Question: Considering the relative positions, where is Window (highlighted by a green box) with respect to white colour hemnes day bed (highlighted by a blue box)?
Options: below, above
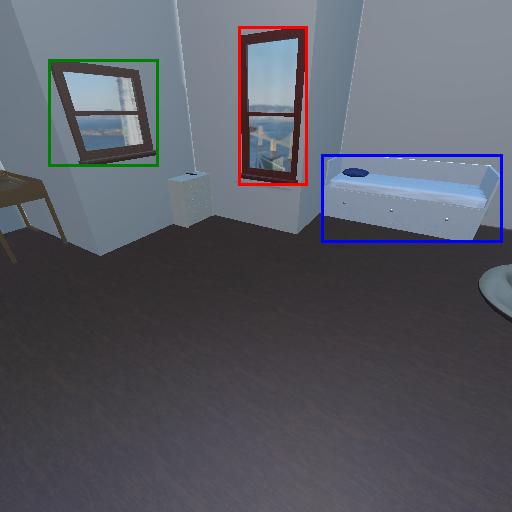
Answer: below